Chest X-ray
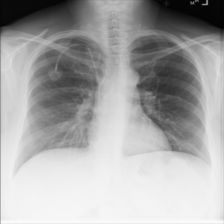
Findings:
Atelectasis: negative
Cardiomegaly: negative
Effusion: negative
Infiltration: negative
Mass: negative
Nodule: negative
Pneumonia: negative
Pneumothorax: negative
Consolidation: negative
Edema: negative
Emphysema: negative
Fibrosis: negative
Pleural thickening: negative
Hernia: negative